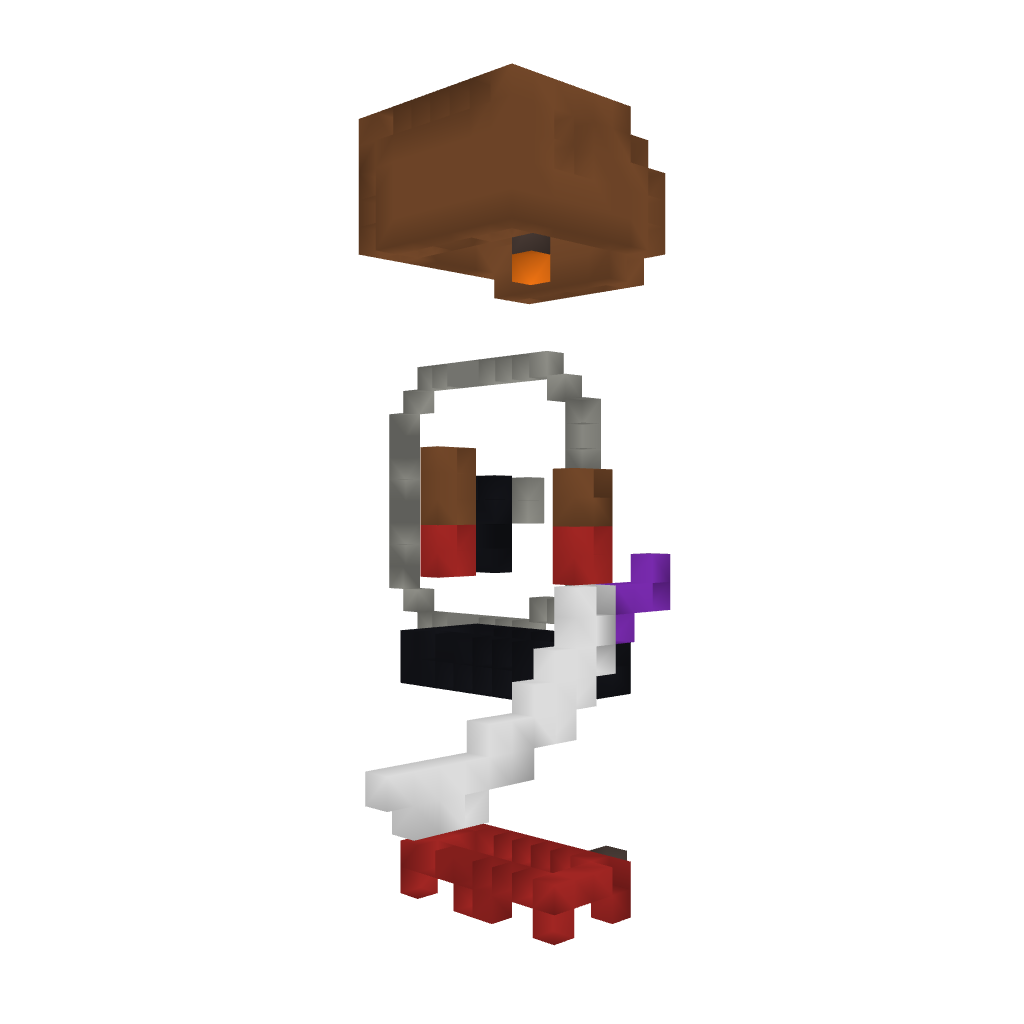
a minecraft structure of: Assyrian Statue